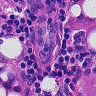
Metastatic tissue present: yes